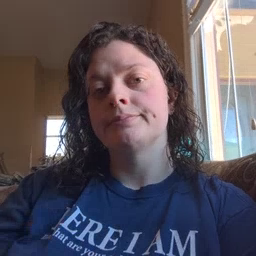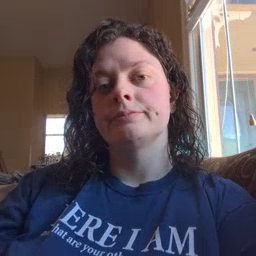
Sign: food